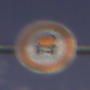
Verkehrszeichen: VerbotFahrzeugeWassergefaehrdenderLadung
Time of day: Night
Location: Outdoor (Suburban)
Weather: PartlyCloudy
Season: NotSpecified
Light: Artificial